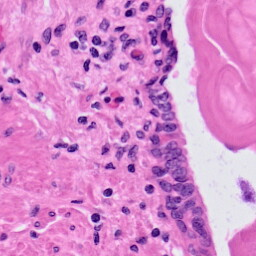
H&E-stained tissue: Prostate